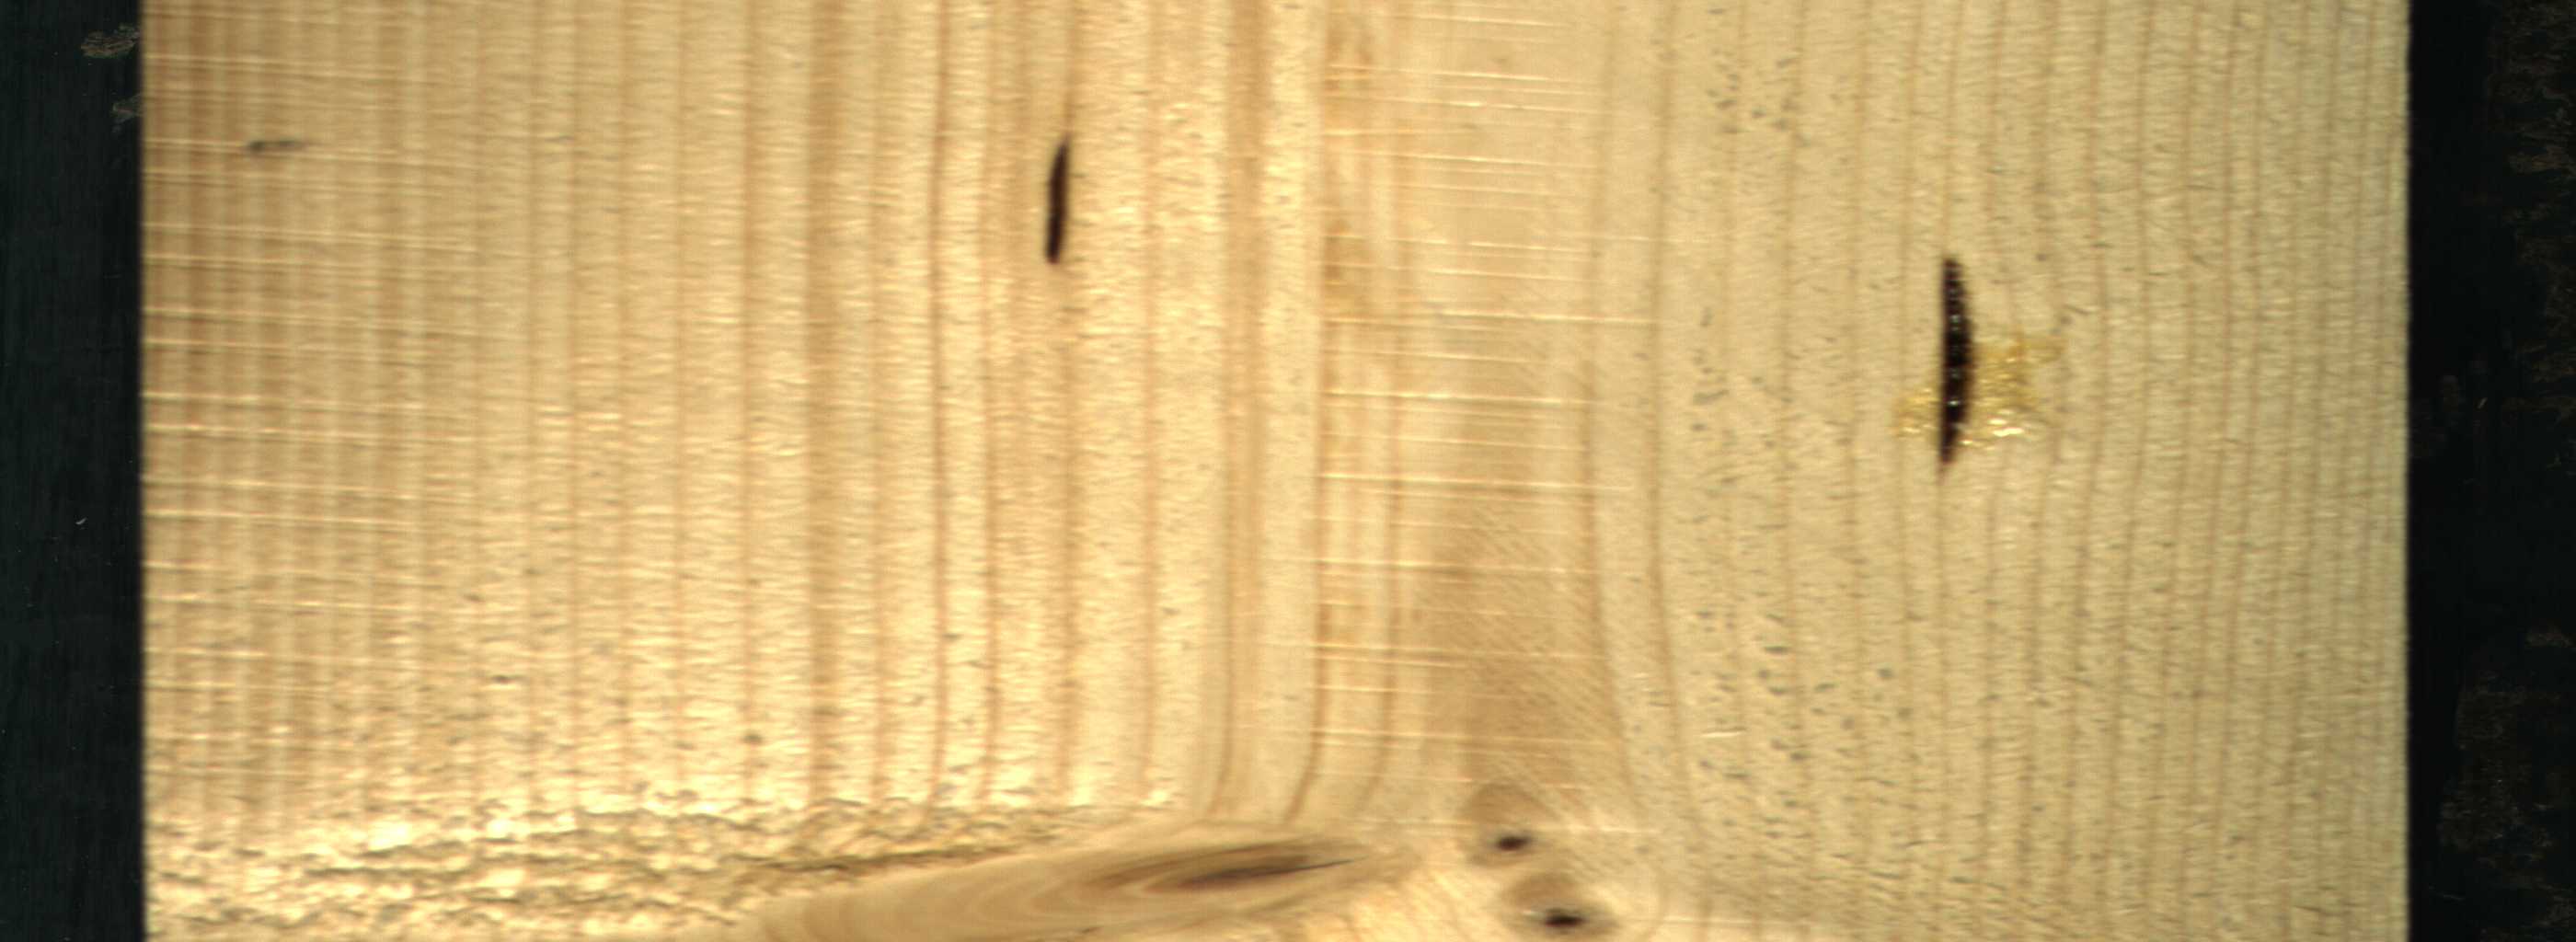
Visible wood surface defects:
resin
resin
Live_Knot
Live_Knot
Live_Knot